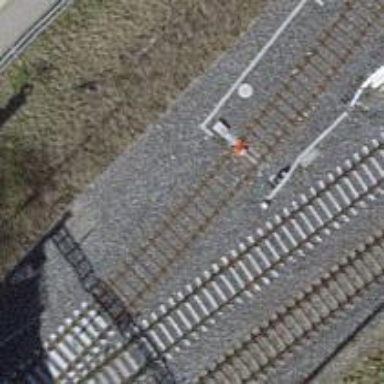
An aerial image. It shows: Wedge used for railway derailment.